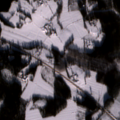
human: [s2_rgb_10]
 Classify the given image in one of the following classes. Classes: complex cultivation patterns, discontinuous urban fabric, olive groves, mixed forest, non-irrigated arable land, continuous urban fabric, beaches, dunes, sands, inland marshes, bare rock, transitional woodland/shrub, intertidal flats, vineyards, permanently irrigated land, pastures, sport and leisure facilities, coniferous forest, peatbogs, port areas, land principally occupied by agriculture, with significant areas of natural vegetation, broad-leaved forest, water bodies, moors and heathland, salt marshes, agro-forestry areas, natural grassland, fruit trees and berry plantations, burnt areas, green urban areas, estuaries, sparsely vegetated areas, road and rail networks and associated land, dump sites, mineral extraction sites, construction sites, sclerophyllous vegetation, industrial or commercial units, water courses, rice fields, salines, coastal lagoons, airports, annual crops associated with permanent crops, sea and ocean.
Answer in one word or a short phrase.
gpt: land principally occupied by agriculture, with significant areas of natural vegetation, coniferous forest, transitional woodland/shrub